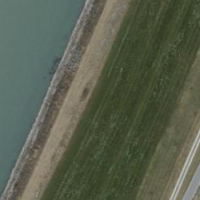
EUNIS habitat code: 25
Species observed at this site:
Melilotus albus